Field crop: maize
Growth stage: 1
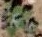
Species: chenopodium